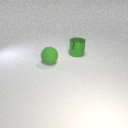
large green metal cylinder to the right of large green rubber sphere